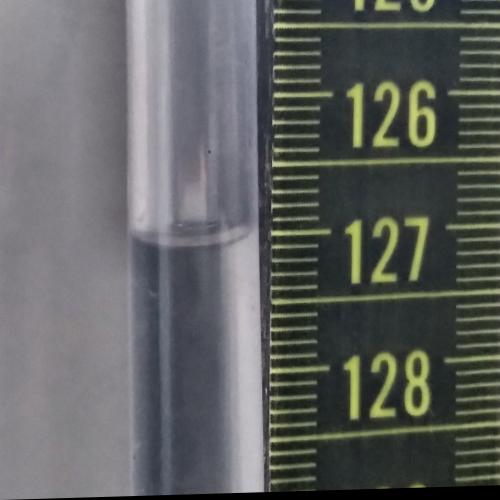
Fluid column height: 127.0 cm